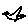
Label: bird